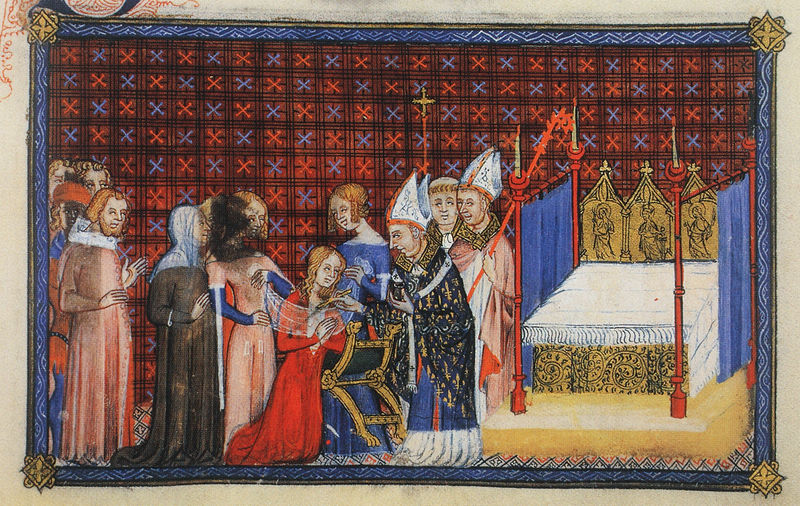
Titel: Buch zur Krönung Charles V von Frankreich/ Coronation Book of Charles V of France
Institution: British Library
Schlagwörter: blau, gruppe, frauen, menschen, mädchen, frau, hüte, kleid, kleider, männer, stuhl, weiss, rot, schleier, malerei, muster, teppich, rahmen, kirche, gewand, gold, sessel, blatt, locken, rosa, papier, schemel, bischof, dekor, bett, unterschrift, buch, kreuz, seite, illustration, knien, nonne, buchseite, ecken, ehe, kreuze, schreiben, kniend, mittelalter, priester, segen, bischöfe, geistliche, mitra, mönche, königin, hirtenstab, wandbehang, handschrift, weihe, heirat, buchmalerei, behang, knein, abalu